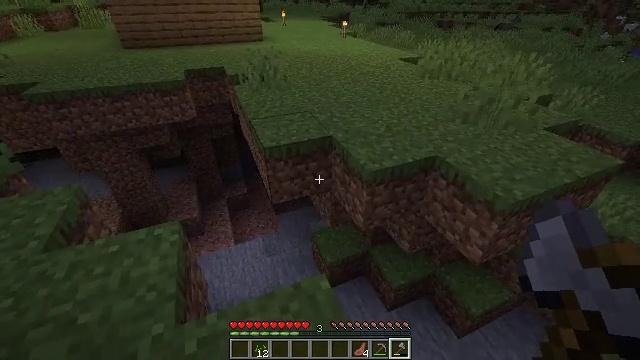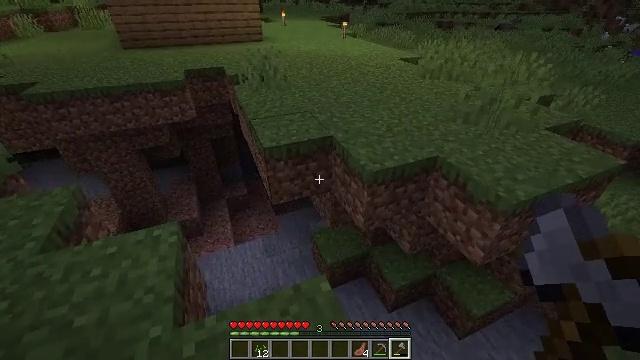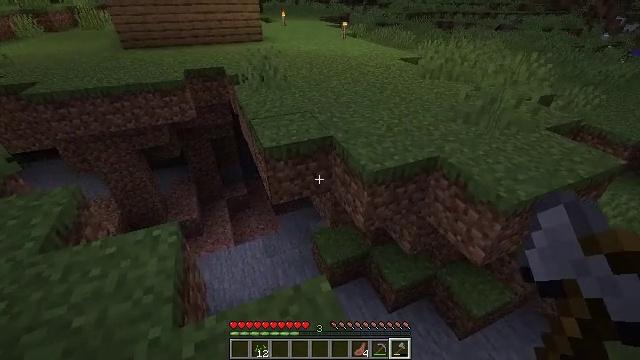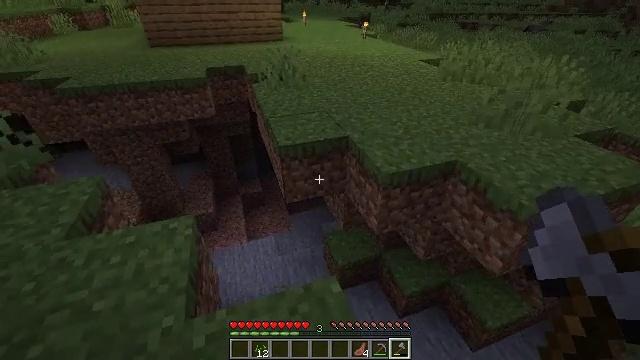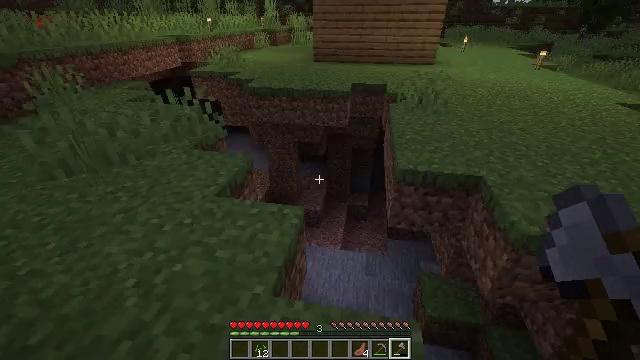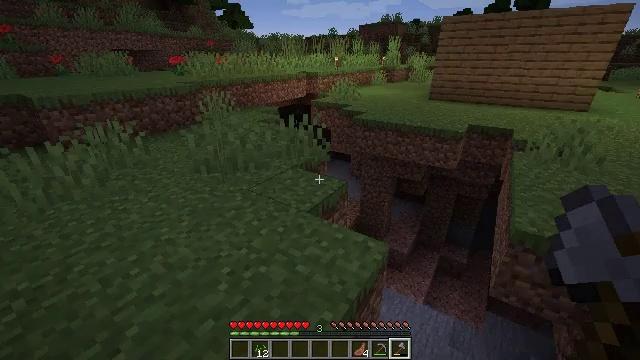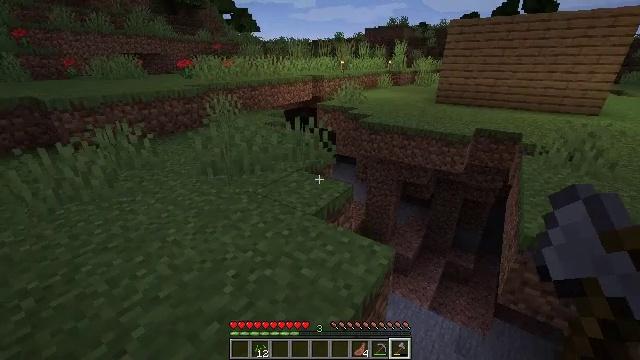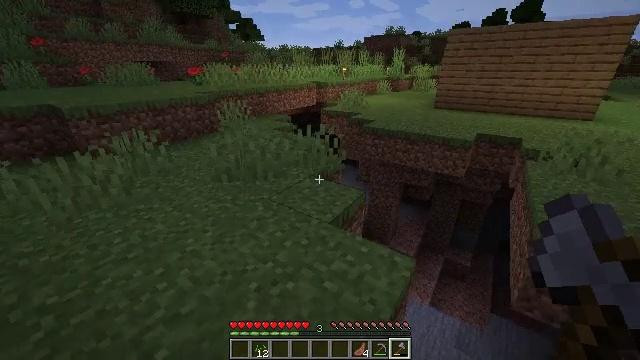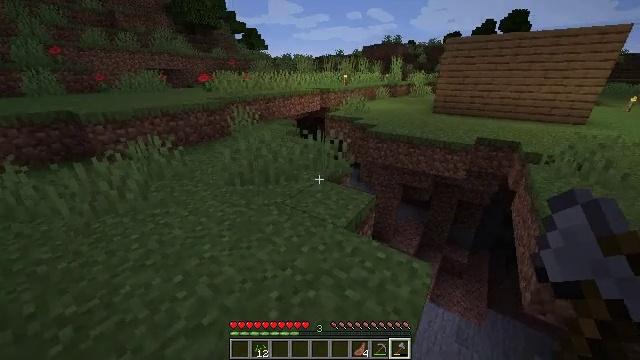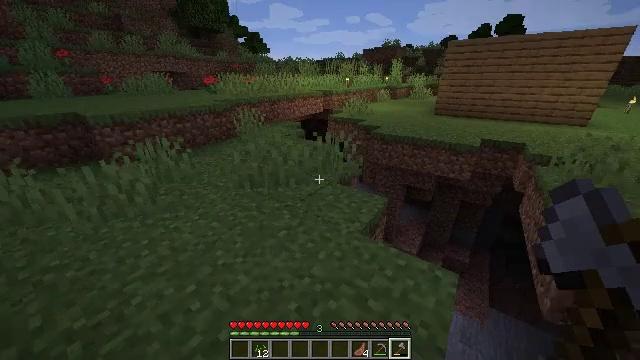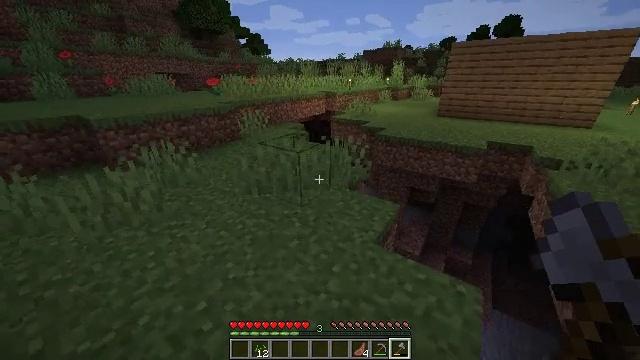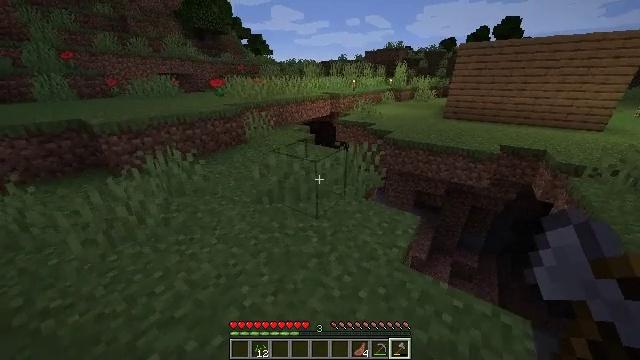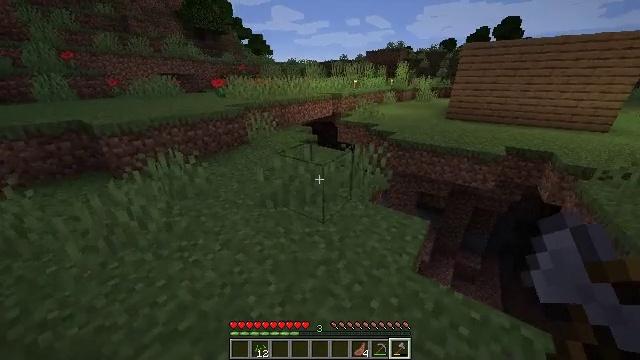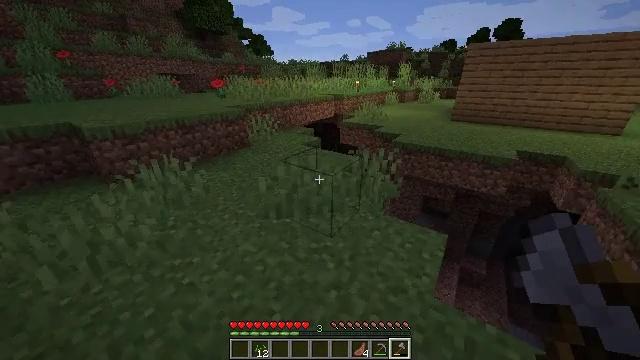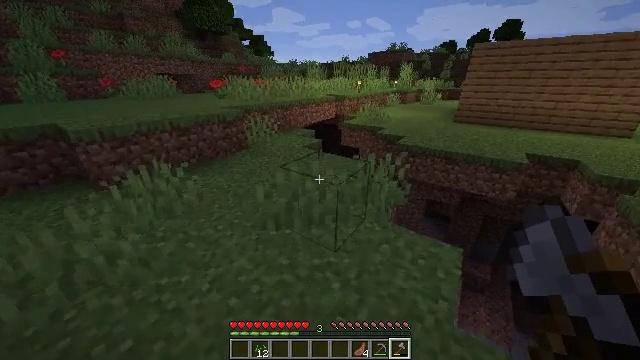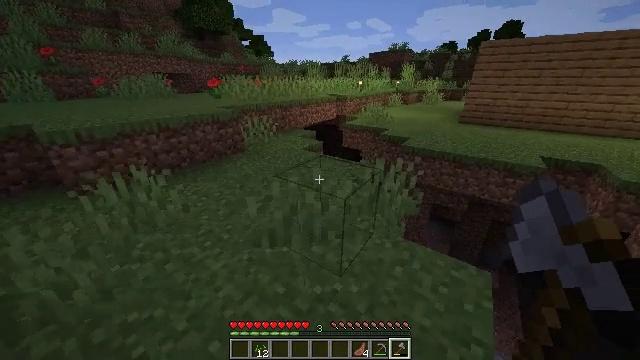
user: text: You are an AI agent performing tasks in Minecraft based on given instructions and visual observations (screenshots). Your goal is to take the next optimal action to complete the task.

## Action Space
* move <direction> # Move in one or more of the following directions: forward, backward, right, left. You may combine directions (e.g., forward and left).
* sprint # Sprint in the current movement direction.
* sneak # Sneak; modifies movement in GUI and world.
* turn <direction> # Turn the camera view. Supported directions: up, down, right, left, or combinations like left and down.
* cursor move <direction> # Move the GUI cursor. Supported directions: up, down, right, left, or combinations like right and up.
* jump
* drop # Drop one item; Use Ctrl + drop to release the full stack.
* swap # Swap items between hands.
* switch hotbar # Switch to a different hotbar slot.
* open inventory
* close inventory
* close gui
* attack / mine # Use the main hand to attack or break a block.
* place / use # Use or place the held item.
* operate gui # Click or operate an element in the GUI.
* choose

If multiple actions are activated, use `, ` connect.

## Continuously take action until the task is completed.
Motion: motion action
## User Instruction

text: Use the crafting table to make an oak pressure plate.
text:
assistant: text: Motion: no_op
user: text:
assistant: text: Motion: no_op
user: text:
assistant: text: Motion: turn left
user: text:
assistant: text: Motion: turn left and up
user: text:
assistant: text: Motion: turn left and up
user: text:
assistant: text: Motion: move forward and move left, sprint, turn left
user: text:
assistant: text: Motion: move forward and move left, sprint
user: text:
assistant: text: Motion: move forward and move left, sprint
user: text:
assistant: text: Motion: move forward and move left, sprint
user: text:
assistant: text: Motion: move forward and move left, sprint
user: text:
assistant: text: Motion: move forward and move left, sprint
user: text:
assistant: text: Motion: move forward, sprint
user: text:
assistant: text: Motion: move forward, sprint
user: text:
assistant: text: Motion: move forward, sprint
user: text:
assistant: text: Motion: move forward, sprint
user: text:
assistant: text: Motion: move forward and move left, sprint
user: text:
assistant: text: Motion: move forward and move left, sprint
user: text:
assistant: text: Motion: move forward and move left, sprint
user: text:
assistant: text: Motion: move forward and move left, sprint
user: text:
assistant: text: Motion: move forward, sprint
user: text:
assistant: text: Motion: move forward and move left, sprint
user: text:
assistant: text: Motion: move forward and move left, sprint
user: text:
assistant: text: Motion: move forward and move left, sprint
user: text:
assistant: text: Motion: move forward, sprint
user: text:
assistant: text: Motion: move forward, sprint
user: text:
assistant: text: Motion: move forward, sprint
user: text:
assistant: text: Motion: move forward, sprint
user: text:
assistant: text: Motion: move forward, sprint
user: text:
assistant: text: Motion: move forward and move right, sprint
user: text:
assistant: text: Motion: move forward and move right, sprint